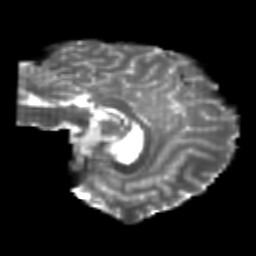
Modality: T2w
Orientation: sagittal
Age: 22
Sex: female
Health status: healthy
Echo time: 0.074 s